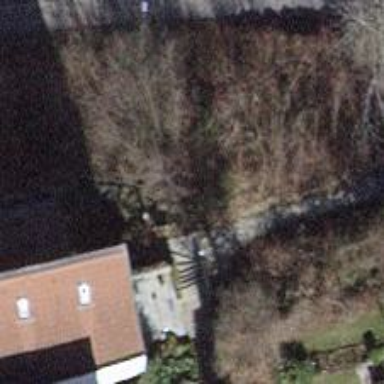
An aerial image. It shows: Road with steps.